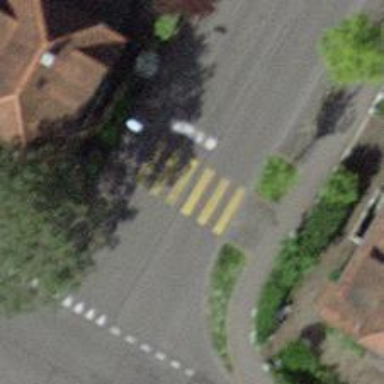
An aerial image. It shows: Marked zebra crossing on the road.